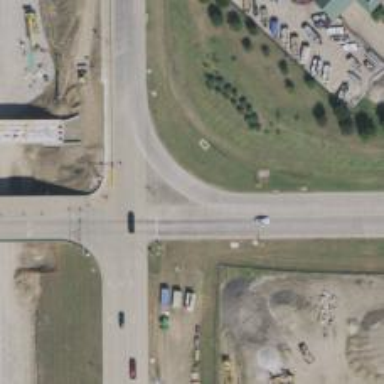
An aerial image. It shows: Trunk link highway.